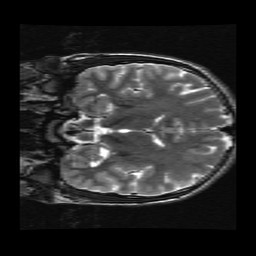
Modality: T2w
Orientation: coronal
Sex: male
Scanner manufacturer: ge
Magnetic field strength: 3 T
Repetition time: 5 s
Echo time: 0.1017 s